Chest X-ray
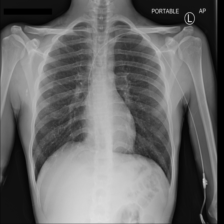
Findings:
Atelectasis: positive
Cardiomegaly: negative
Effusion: negative
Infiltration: negative
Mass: negative
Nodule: negative
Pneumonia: negative
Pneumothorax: negative
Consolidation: negative
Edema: negative
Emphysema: negative
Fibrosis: negative
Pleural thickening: negative
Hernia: negative